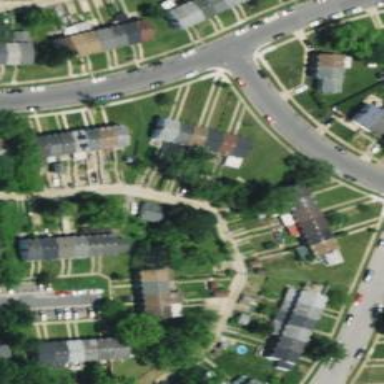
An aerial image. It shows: Alley classified as service road.